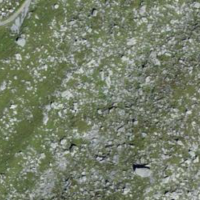
EUNIS habitat code: 23
Species observed at this site:
Dryas octopetala